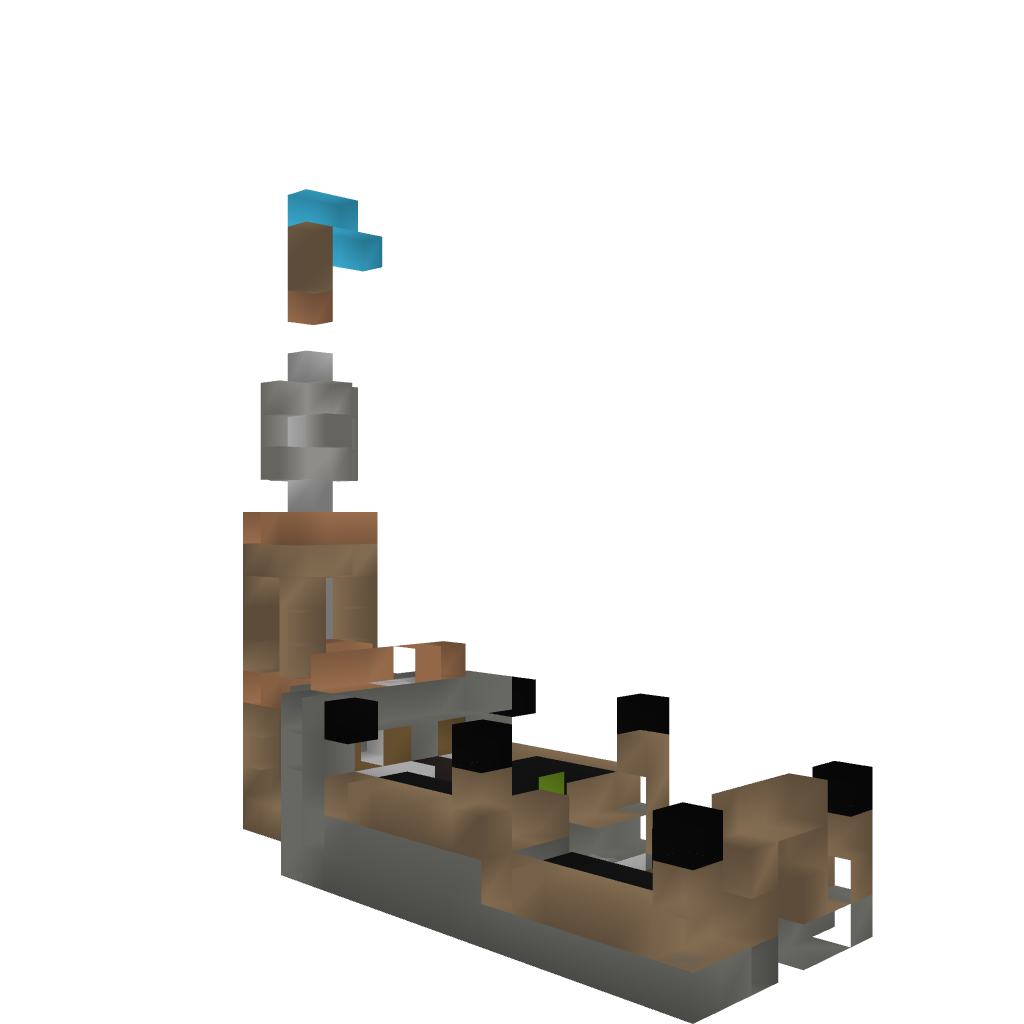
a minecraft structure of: Pumpkin &amp; Melon Farm